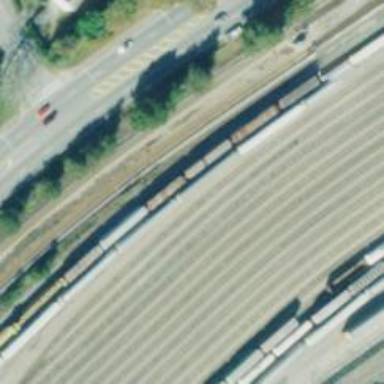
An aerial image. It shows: Railway track.